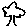
Label: tree